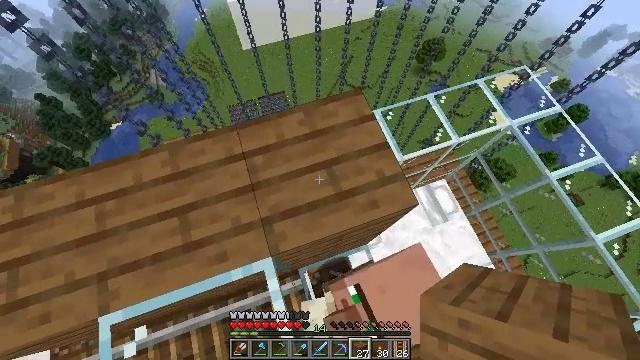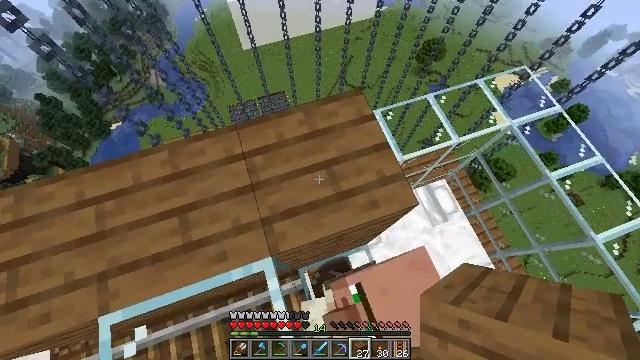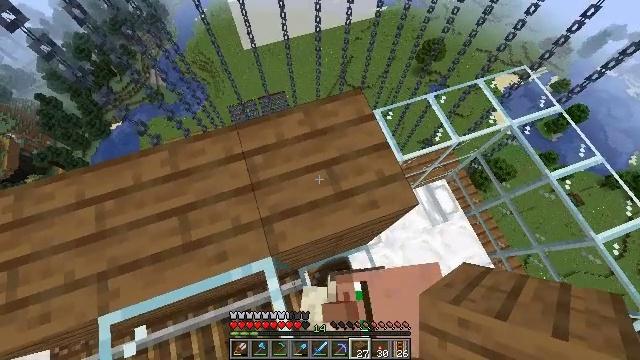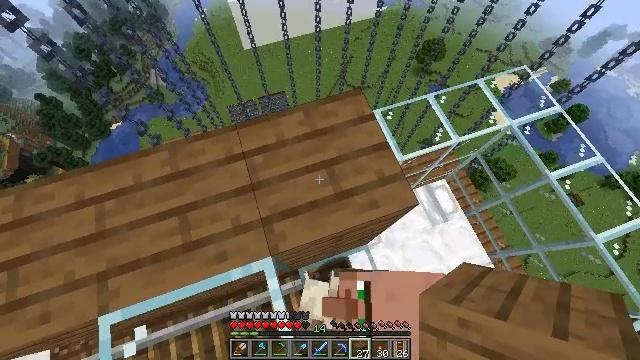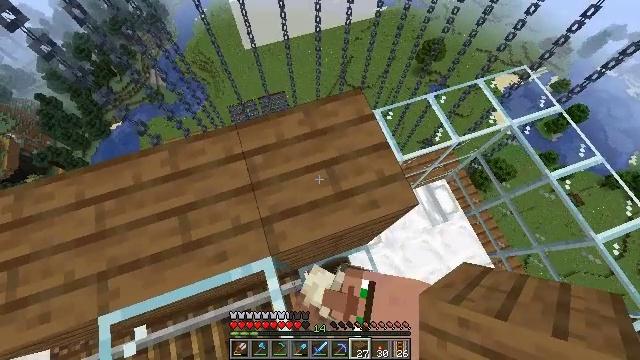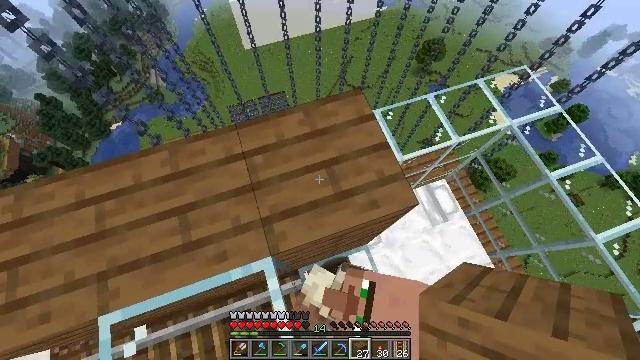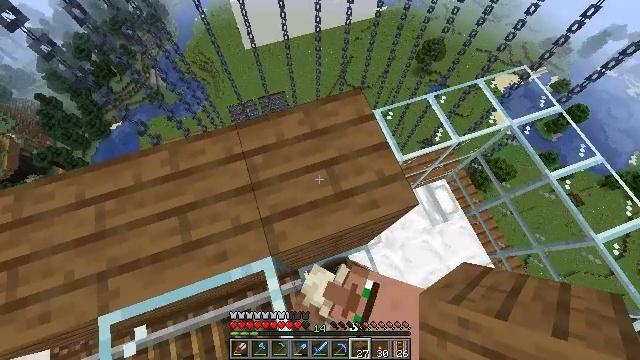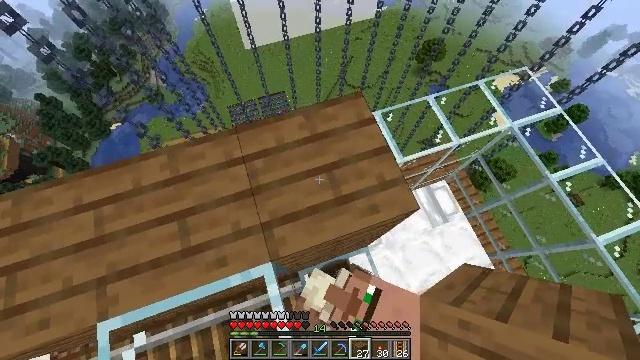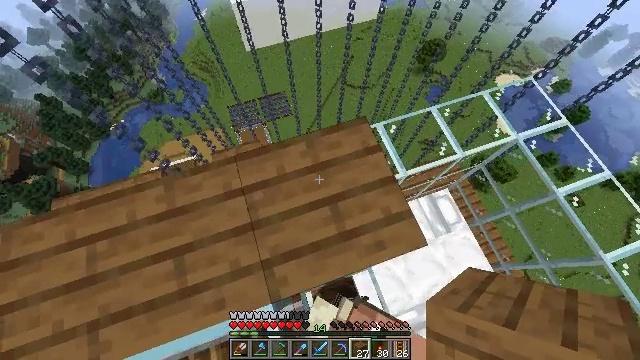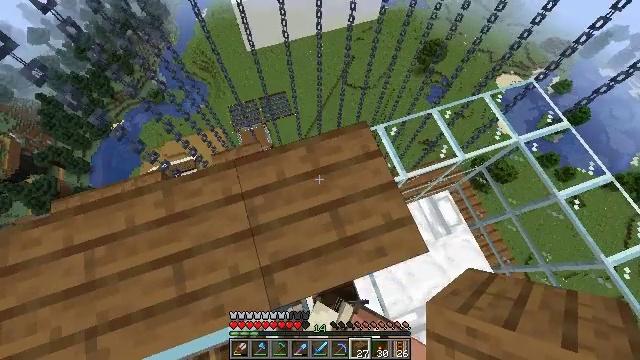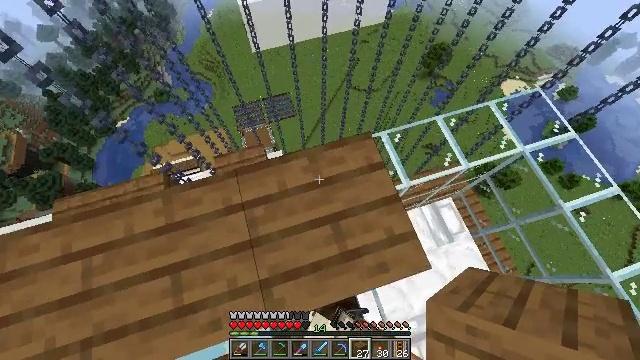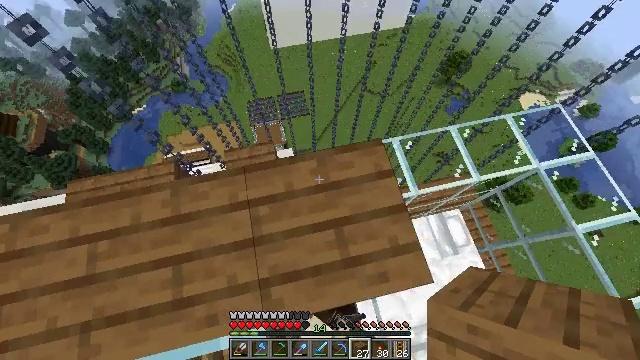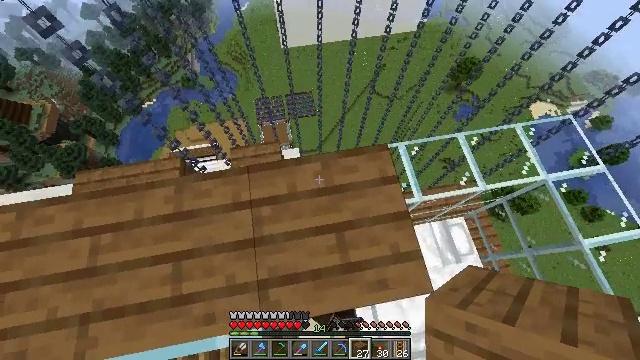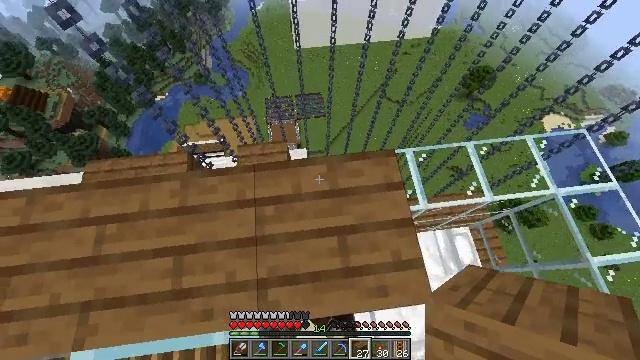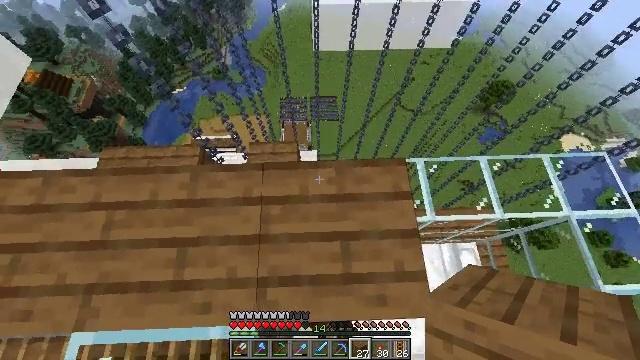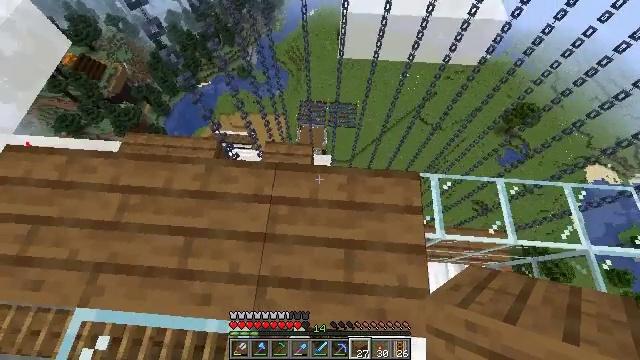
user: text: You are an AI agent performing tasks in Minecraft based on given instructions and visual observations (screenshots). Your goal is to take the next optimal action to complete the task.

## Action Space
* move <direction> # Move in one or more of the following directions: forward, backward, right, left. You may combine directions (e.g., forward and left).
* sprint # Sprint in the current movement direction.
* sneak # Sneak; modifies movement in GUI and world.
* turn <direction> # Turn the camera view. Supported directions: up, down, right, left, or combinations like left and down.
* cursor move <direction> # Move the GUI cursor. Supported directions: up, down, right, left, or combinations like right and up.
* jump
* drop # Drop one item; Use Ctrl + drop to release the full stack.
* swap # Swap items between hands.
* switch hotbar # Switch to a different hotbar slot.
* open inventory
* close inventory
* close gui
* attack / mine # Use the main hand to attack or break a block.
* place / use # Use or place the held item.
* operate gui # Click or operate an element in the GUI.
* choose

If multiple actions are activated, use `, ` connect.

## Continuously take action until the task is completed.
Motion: motion action
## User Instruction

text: Remove the glass to use the space.
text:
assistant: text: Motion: no_op
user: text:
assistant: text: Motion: no_op
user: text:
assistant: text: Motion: no_op
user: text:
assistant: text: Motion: no_op
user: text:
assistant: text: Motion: no_op
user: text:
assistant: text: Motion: no_op
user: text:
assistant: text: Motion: move forward
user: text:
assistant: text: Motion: move forward
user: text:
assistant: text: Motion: no_op
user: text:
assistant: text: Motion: turn left
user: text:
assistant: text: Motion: turn left
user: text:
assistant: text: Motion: turn left
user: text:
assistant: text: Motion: turn left
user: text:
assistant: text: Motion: turn left
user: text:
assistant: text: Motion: turn left and up
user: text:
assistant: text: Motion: turn left and up
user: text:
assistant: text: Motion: turn left
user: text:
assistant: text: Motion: turn left and up
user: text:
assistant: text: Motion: turn left
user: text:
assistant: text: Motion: turn left
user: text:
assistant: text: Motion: turn left
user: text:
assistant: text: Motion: move left, turn left
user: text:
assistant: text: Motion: move left, turn left
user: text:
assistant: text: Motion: turn left
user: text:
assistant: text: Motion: turn down
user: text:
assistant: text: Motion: no_op
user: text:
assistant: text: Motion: no_op
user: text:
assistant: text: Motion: no_op
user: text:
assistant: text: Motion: no_op
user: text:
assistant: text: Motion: no_op